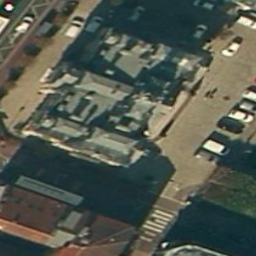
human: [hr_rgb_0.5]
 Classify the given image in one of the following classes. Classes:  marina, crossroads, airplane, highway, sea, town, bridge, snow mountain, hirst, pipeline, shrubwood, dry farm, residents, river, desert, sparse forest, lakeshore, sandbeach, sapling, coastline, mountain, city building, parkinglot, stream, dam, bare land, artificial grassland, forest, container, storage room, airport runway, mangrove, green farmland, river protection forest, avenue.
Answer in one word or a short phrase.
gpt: city building